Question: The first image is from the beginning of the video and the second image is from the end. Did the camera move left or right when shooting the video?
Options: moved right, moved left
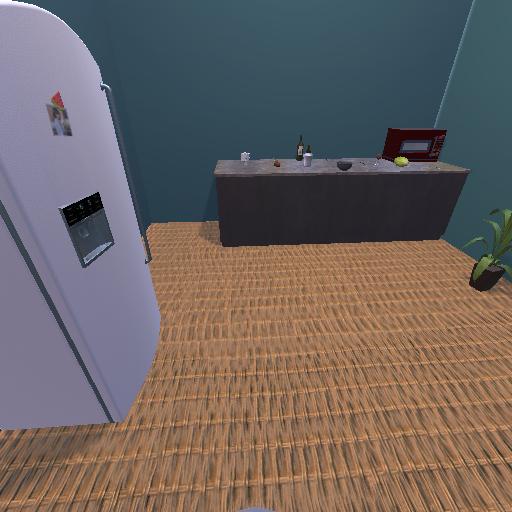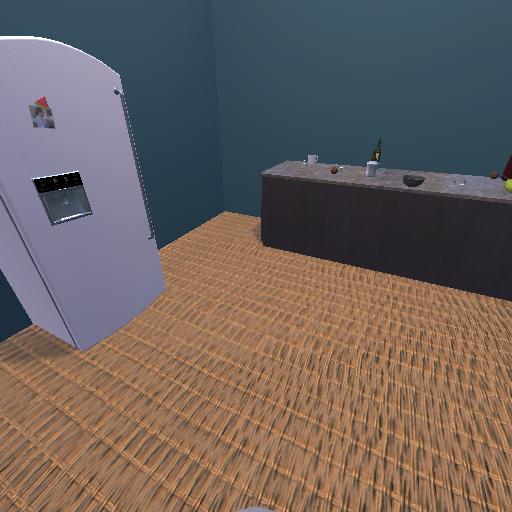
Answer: moved right